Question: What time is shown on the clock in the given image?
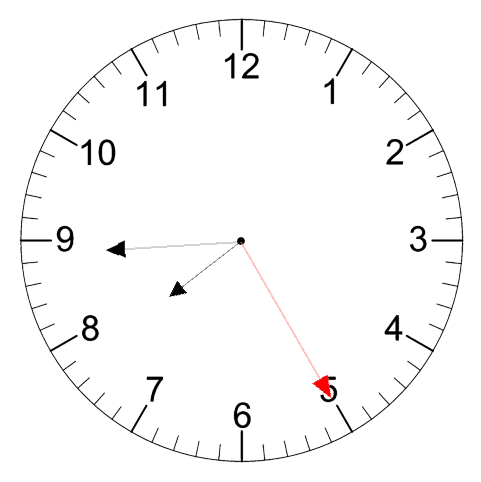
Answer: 07:44:25